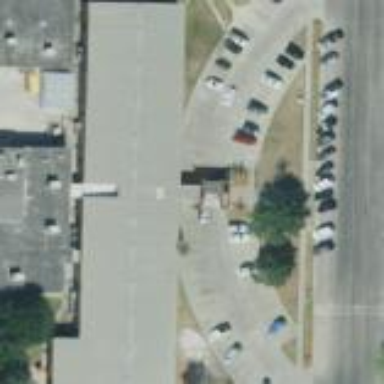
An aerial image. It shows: School building.